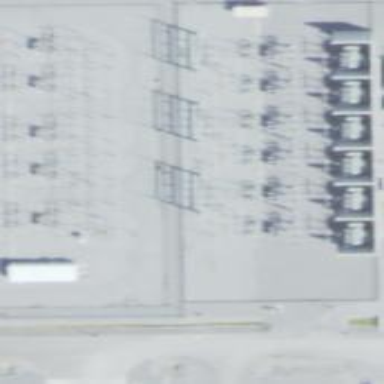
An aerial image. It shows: Switch for power supply.